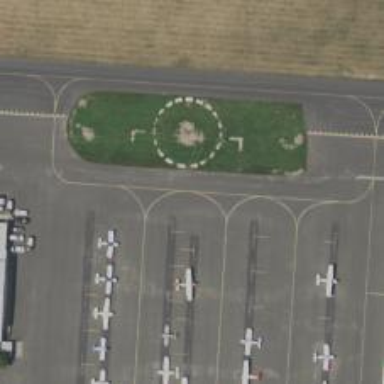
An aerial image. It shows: View of taxiway at the airport.